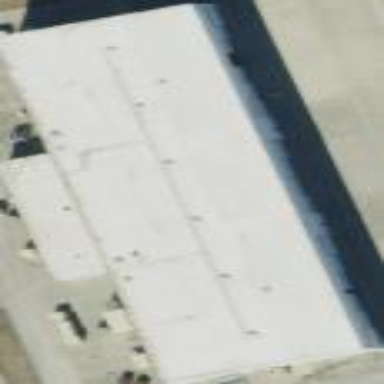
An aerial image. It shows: Hangar building at the airport.